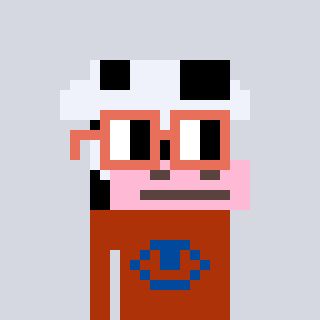
a pixel art character with square orange glasses, a cow-shaped head and a hotbrown-colored body on a cool background